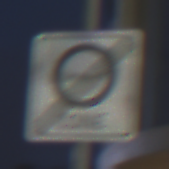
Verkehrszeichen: EndeUmweltzone
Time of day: Night
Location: Outdoor (Urban)
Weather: PartlyCloudy
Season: NotSpecified
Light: Artificial